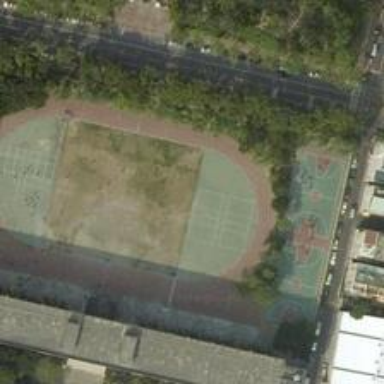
What surrounded by edifices and plants is an old playground consisting of a football field and several baksetball courts .